Question:
I currently have the numbers above in a list. How would you go about adding similar numbers (by nearest 850) and finding average to make the list smaller.
For example I have the list
'''
l = [2000,2200,5000,2350]
'''
In this list, i want to find numbers that are similar by n+500
So I want all the numbers similar by n+500 which are 2000,2200,2350 to be added and divided by the amount there which is 3 to find the mean. This will then replace the three numbers added. so the list will now be 'l = [2183,5000]'
As the image above shows the numbers in the list. Here I would like the numbers close by n+850 to all be selected and the mean to be found
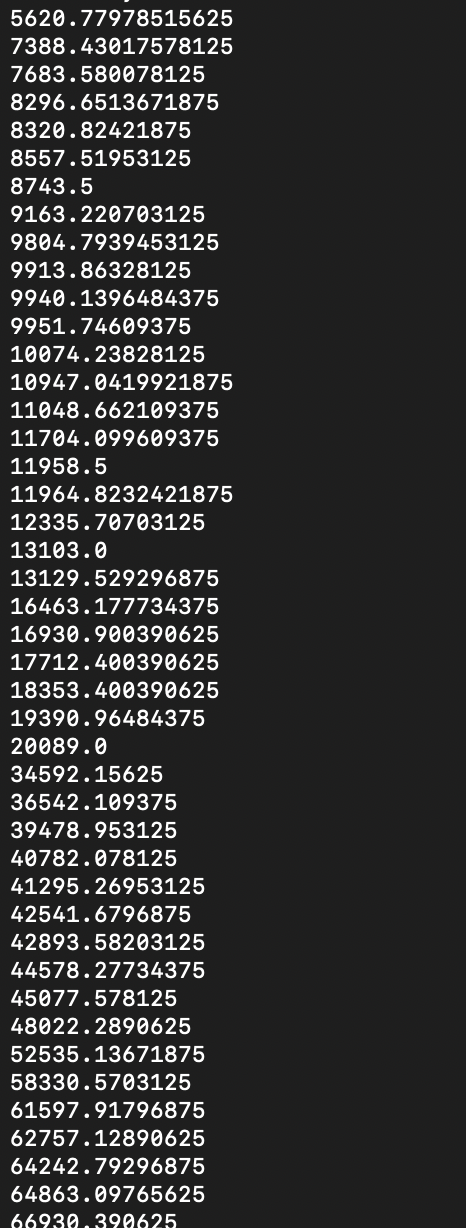
Answer: It seems that you look for a clustering algorithm - something like K-means.
This algorithm is implemented in <URL>
After you find your K means, you can count how many of your data were clustered with that mean, and make your computations.
However, it's not clear in your case what is K. You can try and run the algorithm for several K values until you get your constraints (the 'n+500' distance between the means)